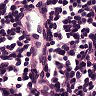
Metastatic tissue present: no